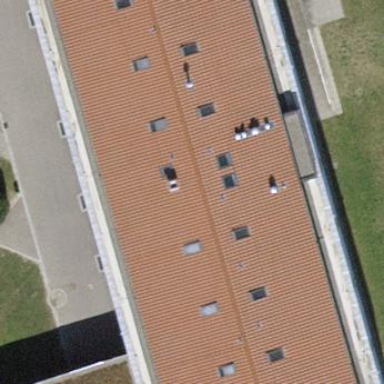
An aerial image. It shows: School building.